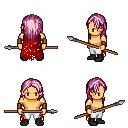
a pixel art fantasy rpg character, male body template, human, tanned skin, red tattered cape, white pants, pink long hairstyle, leather bracers, black shoes, spear, four views (front, back, left, right), 2x2 character sprite sheet, small pixel art, hard edges, no anti-aliasing